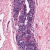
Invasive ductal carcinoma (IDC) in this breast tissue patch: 0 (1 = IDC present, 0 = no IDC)